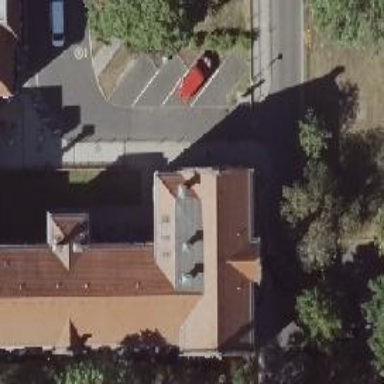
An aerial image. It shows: Hospital with hipped roof oriented along the building.